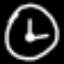
Label: clock